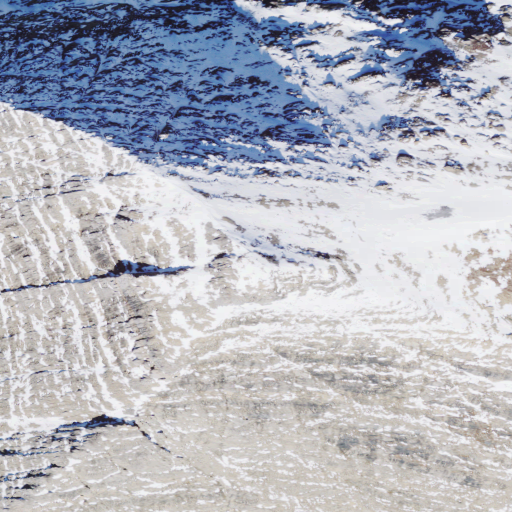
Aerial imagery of mountain in Montana named East Saint Marys Peak containing barren land, snow, and evergreen forest